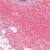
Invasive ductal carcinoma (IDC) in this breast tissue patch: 0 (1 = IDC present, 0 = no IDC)